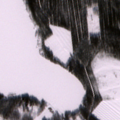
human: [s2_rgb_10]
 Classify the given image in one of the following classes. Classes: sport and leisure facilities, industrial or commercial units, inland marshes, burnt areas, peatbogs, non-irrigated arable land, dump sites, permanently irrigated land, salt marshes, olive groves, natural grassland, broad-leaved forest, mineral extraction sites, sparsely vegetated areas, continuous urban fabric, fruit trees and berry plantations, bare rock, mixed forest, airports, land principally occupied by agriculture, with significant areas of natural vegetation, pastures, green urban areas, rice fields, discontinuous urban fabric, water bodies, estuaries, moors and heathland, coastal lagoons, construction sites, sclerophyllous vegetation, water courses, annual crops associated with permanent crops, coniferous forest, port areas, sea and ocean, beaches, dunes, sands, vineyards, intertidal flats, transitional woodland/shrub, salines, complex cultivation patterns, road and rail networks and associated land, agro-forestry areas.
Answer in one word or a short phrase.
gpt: non-irrigated arable land, mixed forest, peatbogs, water bodies